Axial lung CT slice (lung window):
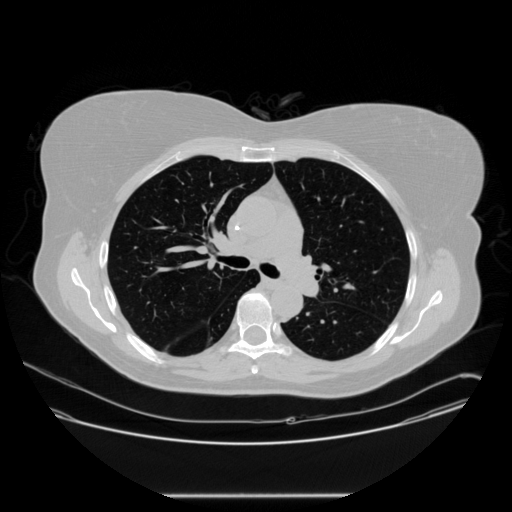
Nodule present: no